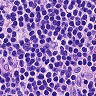
Metastatic tissue present: no